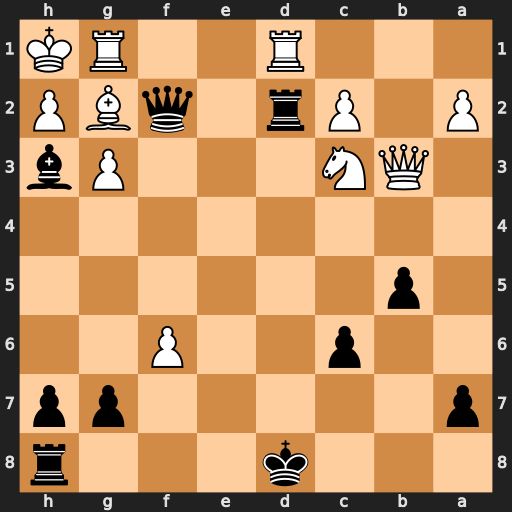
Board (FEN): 3k3r/p5pp/2p2P2/1p6/8/1QN3Pb/P1Pr1qBP/3R2RK
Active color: b
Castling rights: -
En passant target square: -
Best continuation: Bxg2+ Rxg2 Qxg2#